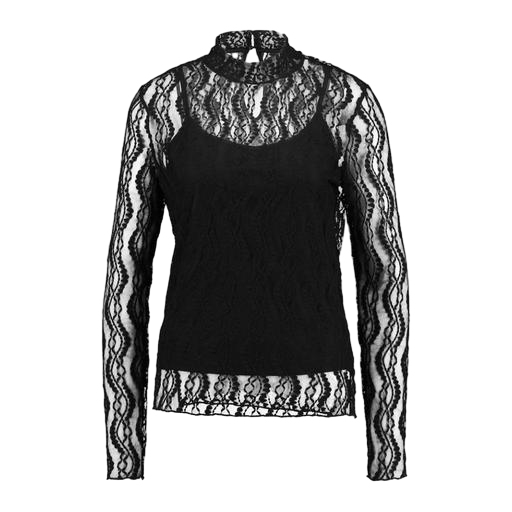
black long-sleeved lace top, black stretch lace mock-turtleneck top, black high neck lace, white background